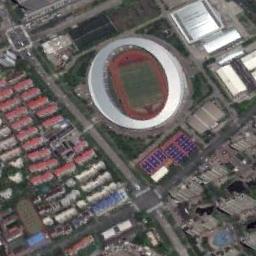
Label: stadium